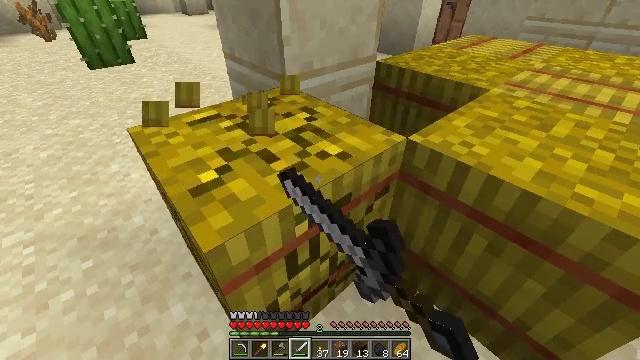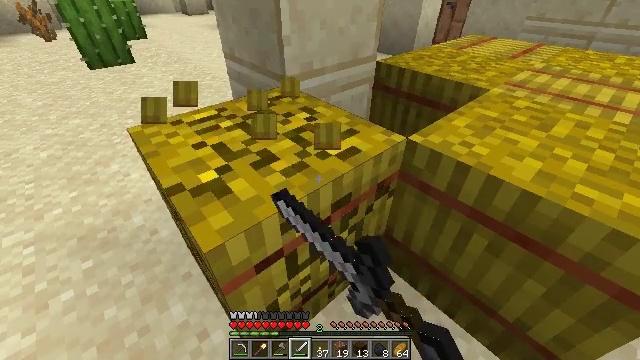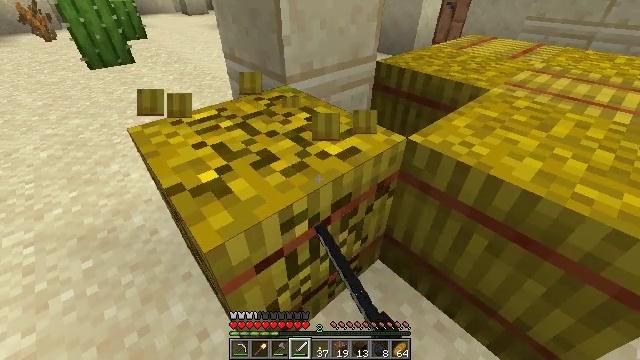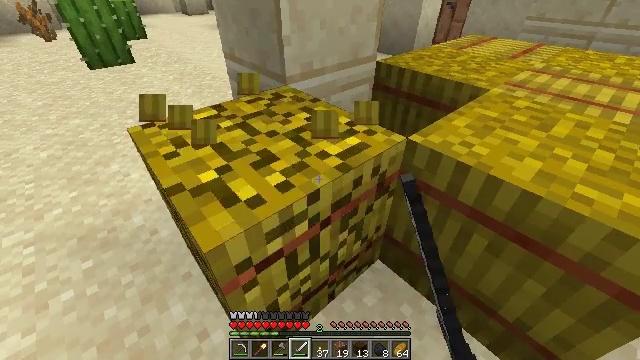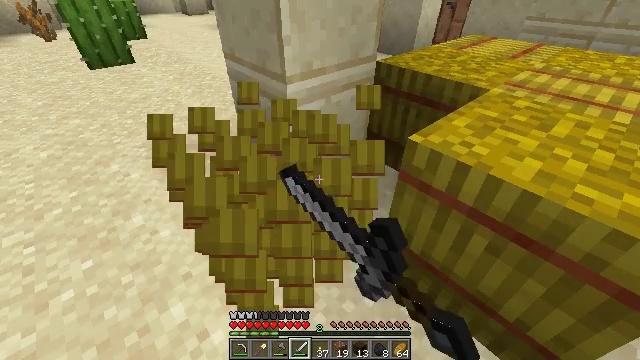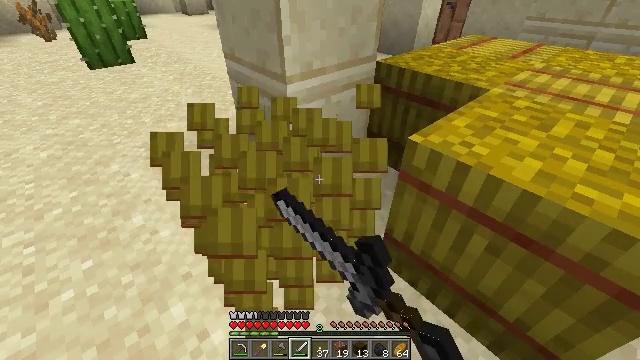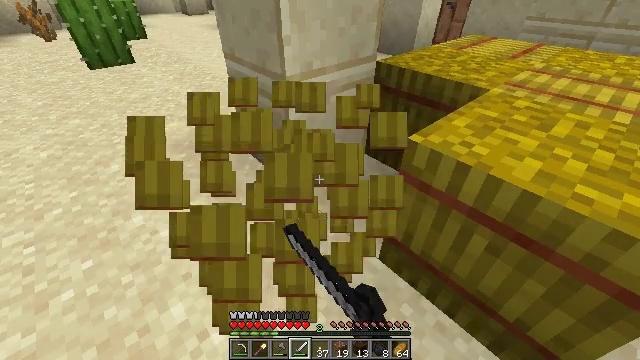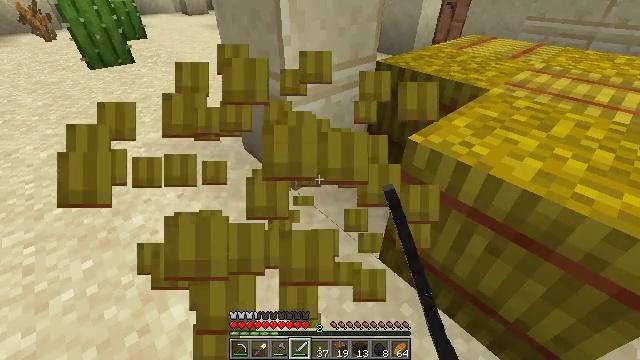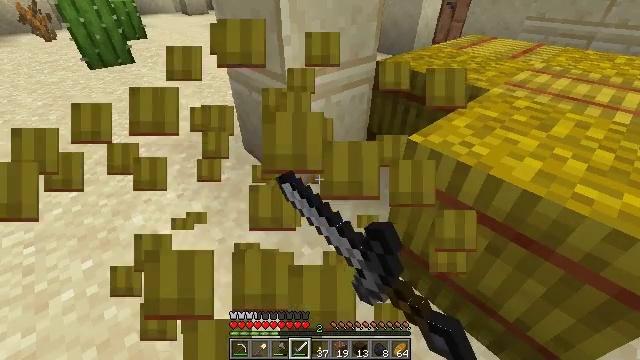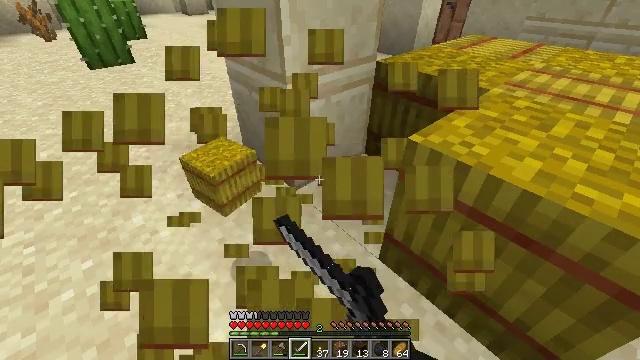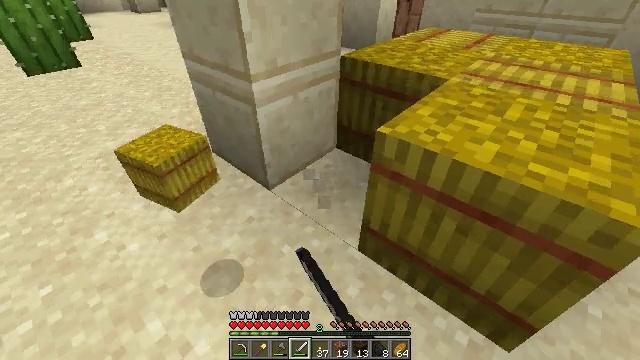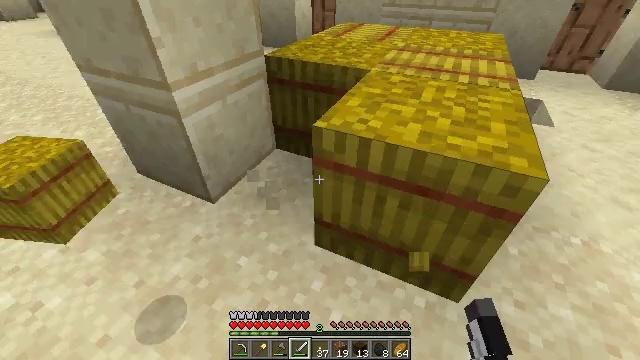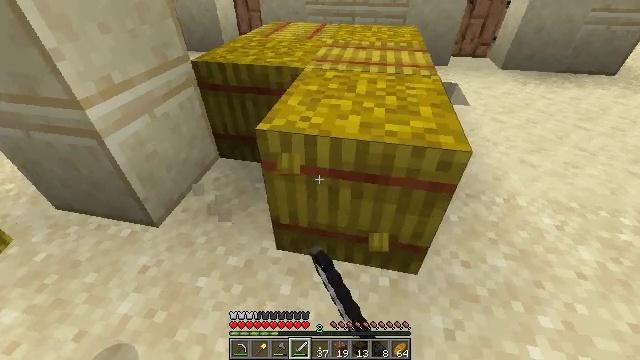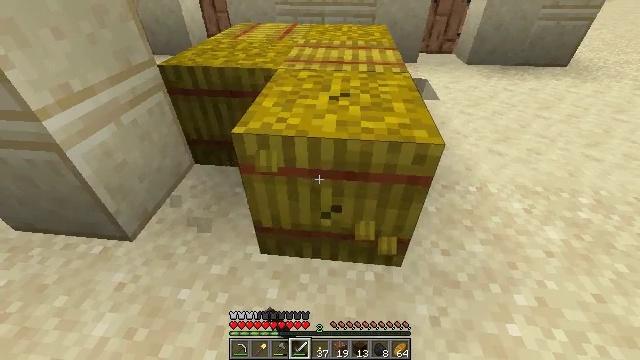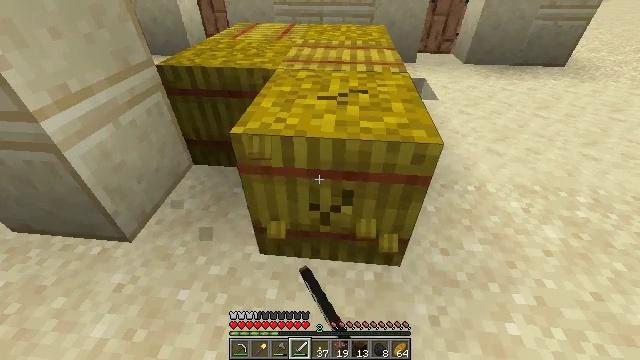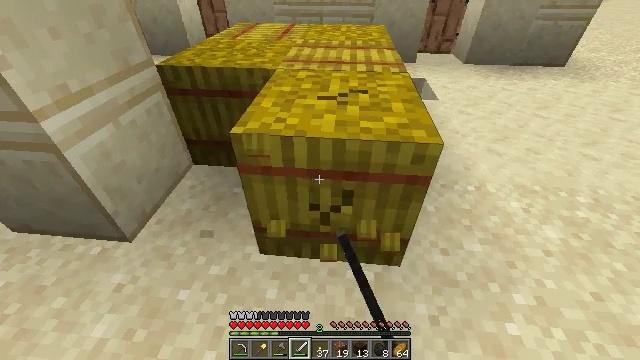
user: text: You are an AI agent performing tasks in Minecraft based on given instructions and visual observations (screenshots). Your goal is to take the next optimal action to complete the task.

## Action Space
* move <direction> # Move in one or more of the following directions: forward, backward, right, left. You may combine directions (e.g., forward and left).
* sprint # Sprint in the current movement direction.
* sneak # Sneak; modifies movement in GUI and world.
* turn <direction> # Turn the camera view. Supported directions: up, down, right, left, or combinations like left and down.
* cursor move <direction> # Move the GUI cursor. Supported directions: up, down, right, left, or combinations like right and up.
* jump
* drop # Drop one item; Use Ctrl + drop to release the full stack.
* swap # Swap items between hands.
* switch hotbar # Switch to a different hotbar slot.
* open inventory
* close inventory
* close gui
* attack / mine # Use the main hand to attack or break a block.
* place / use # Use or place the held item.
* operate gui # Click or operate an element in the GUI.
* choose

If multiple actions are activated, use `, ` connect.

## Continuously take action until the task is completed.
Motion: motion action
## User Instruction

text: Attack the hay block to get hay.
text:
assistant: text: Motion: attack / mine
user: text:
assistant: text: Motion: attack / mine
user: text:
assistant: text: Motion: attack / mine
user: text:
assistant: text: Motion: attack / mine
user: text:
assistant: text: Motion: attack / mine
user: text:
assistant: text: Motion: attack / mine
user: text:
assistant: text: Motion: attack / mine
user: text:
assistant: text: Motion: attack / mine
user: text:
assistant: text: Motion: attack / mine
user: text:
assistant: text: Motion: turn right, attack / mine
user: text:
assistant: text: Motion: turn right, attack / mine
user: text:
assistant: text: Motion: turn right, attack / mine
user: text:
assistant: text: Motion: turn right, attack / mine
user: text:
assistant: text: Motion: attack / mine
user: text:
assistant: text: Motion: attack / mine
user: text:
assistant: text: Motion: attack / mine
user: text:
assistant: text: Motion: attack / mine
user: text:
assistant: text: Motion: attack / mine
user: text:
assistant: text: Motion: attack / mine
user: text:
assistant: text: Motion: attack / mine
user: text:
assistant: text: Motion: attack / mine
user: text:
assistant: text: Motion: move left, attack / mine
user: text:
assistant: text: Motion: move left, turn right and up, attack / mine
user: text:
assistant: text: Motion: move left, turn right and up, attack / mine
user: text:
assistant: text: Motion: move left, turn right, attack / mine
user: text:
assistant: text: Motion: turn right, attack / mine
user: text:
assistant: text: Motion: turn right, attack / mine
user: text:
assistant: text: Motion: turn right, attack / mine
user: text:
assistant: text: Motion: attack / mine
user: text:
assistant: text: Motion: move left, turn right, attack / mine